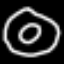
Label: donut